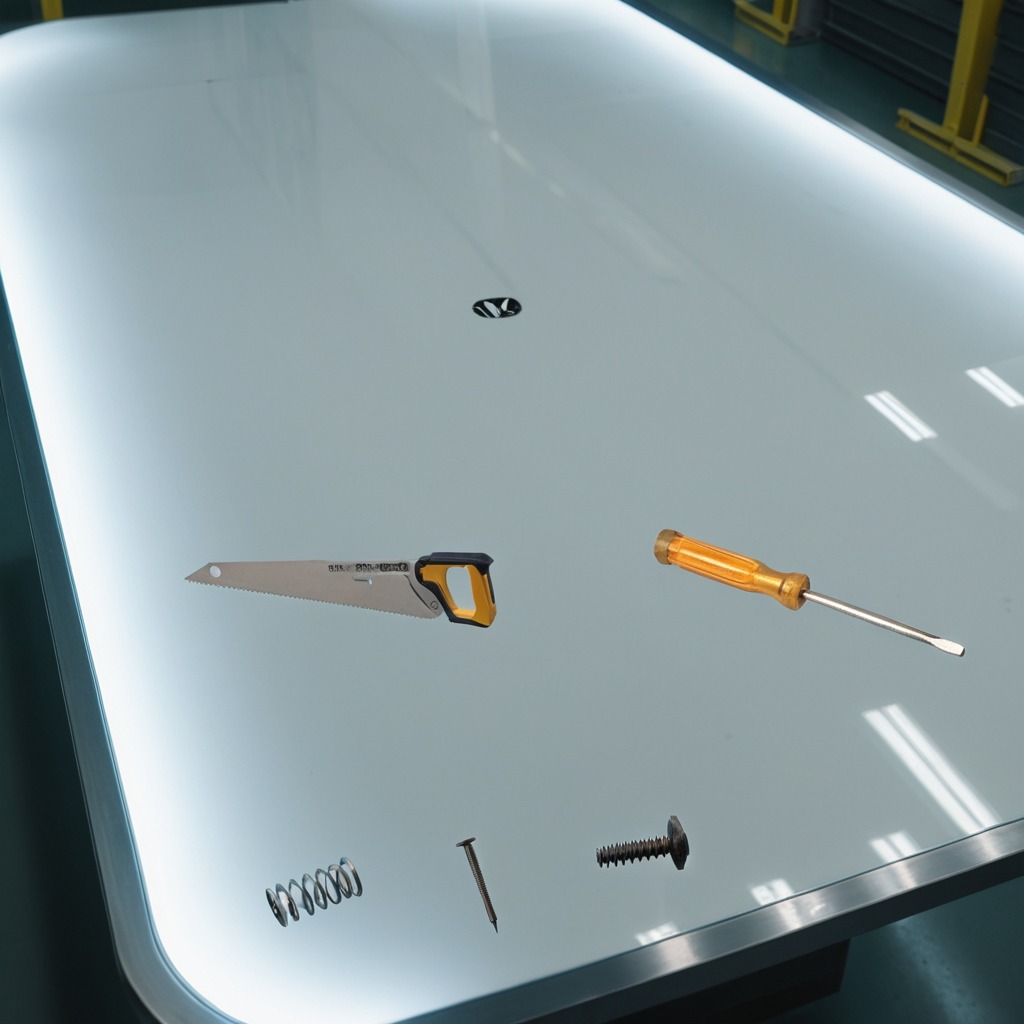
A metal machine screw, an iron nail, a coiled metal spring, a handheld metal saw, and a screwdriver are lying on the high-gloss table.